Question: My builds have been failing due to some of the integration tests I've been running. I'm stuck on why it won't work. Here is an example of the output:

I'm using Maven to first build, then it calls the JUnit tests. I'm seeing this '401 Unauthorized' message in every single test, and I believe that's what is causing the builds to fail. In my mind, this means there are some permissions / authentication parameters that need to be set. Where would I go about doing this in JUnit?
'''
@Test
public void testXmlHorsesNonRunners() throws Exception {
String servletUrl = SERVER + "sd/date/2013-01-13/horses/nonrunners";
Document results = issueRequest(servletUrl, APPLICATION_XML, false);
assertNotNull(results);
// debugDocument(results, "NonRunners");
String count = getXPathStringValue(
"string(count(hrdg:data/hrdg:meeting/hrdg:event/hrdg:nonrunner/hrdg:selection))",
results);
assertEquals("non runners", "45", count);
}
'''
If you can, try to ignore the detail. Effectively, this is making a request. This is a sample of a test that uses the 'issueRequest' method. This method is what makes HTTP requests. (This is a big method, which is why I didn't post it originally. I'll try to make it as readable as possible.
'''
logger.info("Sending request: " + servletUrl);
HttpGet httpGet = null;
// InputStream is = null;
DefaultHttpClient httpclient = null;
try {
httpclient = new DefaultHttpClient();
doFormLogin(httpclient, servletUrl, acceptMime, isIrishUser);
httpGet = new HttpGet(servletUrl);
httpGet.addHeader("accept", acceptMime);
// but more importantly now add the user agent header
setUserAgent(httpGet, acceptMime);
logger.info("executing request" + httpGet.getRequestLine());
// Execute the request
HttpResponse response = httpclient.execute(httpGet);
// Examine the response status
StatusLine statusLine = response.getStatusLine();
logger.info(statusLine);
switch (statusLine.getStatusCode()) {
case 401:
throw new HttpResponseException(statusLine.getStatusCode(),
"Unauthorized");
case 403:
throw new HttpResponseException(statusLine.getStatusCode(),
"Forbidden");
case 404:
throw new HttpResponseException(statusLine.getStatusCode(),
"Not Found");
default:
if (300 < statusLine.getStatusCode()) {
throw new HttpResponseException(statusLine.getStatusCode(),
"Unexpected Error");
}
}
// Get hold of the response entity
HttpEntity entity = response.getEntity();
Document doc = null;
if (entity != null) {
InputStream instream = entity.getContent();
try {
// debugContent(instream);
doc = documentBuilder.parse(instream);
} catch (IOException ex) {
// In case of an IOException the connection will be released
// back to the connection manager automatically
throw ex;
} catch (RuntimeException ex) {
// In case of an unexpected exception you may want to abort
// the HTTP request in order to shut down the underlying
// connection and release it back to the connection manager.
httpGet.abort();
throw ex;
} finally {
// Closing the input stream will trigger connection release
instream.close();
}
}
return doc;
} finally {
// Release the connection.
closeConnection(httpclient);
}
'''
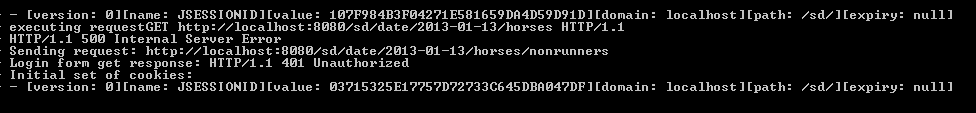
Answer: I notice that your test output shows 'HTTP/1.1 500 Internal Server Error' a couple of lines before the '401' error. I wonder if the root cause could be hiding in there. If I were you I'd try looking for more details about what error happened on the server at that point in the test, to see if it could be responsible for the authentication problem (maybe the failure is in a login controller of some sort, or is causing a session to be cancelled?)
Alternately: it looks like you're using the <URL>
(I'd second the observation that this problem probably isn't specific to JUnit. If you need to do more research, I'd suggest learning more about HttpClient, and about what this app expects the browser to send. One possibility: use something like Chrome Dev Tools to peek at your communications with the server when you do this manually, and see if there's anything important that the test isn't doing, or is doing differently.
Once you've figured out how to login, it might make sense to do it in a '@Before' method in your JUnit test.)